Interaction volume radius: 10 \u00c5
Interaction volume height: 30 \u00c5
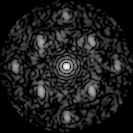
Disorder parameter: 0.469